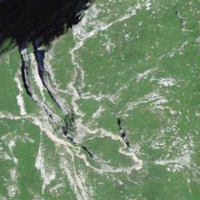
EUNIS habitat code: 23
Species observed at this site:
Saxifraga paniculata
Lamium maculatum